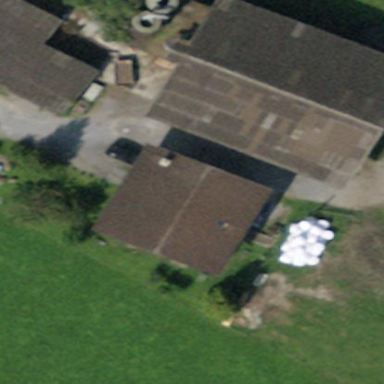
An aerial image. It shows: Barn.